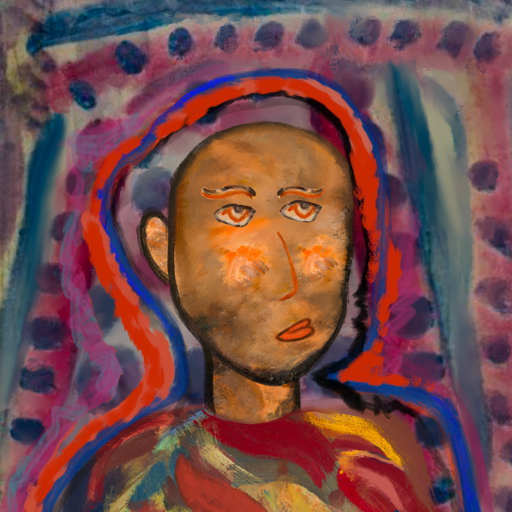
Background: HillGirl, Head And Neck Side: Gypsy_Queen, Face Side: Experience, Bust: Mother_And_Son_Son, Hair Side: Experience, Head Accessory: Blank, Second Necklace: Blank, Necklace: Blank, Baby: Blank